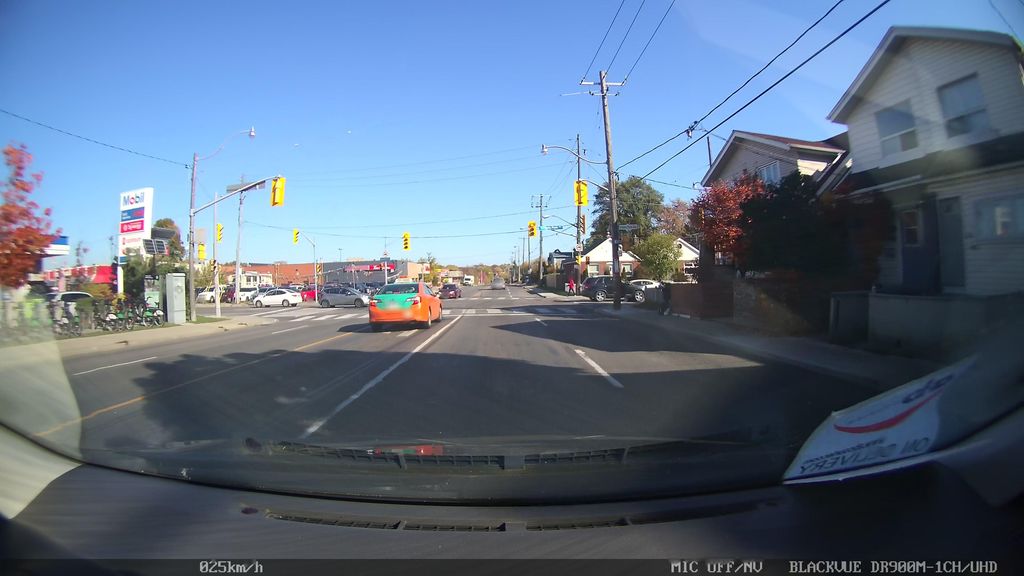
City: toronto